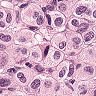
Metastatic tissue present: yes